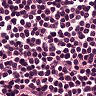
Metastatic tissue present: no